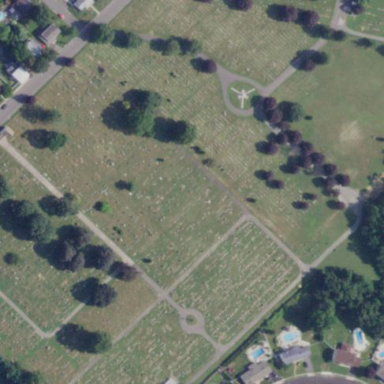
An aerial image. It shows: Cemetery.